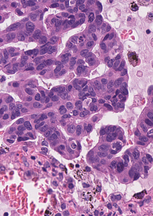
Tumor epithelial tissue: yes
Tumor-associated stroma tissue: yes
Normal tissue: no